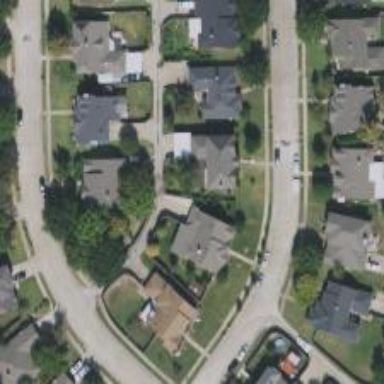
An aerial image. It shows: Alley classified as service road.